Question: ref the image below, when I click the add button, I need to copy the text from the first text field "Rule Prefix" and then using the clipboard, I then need to insert the copied text into the other 'textarea' "EditedEvent" at the current cursor position.
Code below I believe is almost there but I can't seem to convert the the copied text into a format that allows it to be inserted into the other text area.
Once this is achieved then the next task is to do the reverse using the remove button and remove the copied text from the 'textarea' "Edited Event".
Note the 'textarea' "Edited Event" will be configured as read only so users cant edit it directly.

'''
// Function Rule Prefix Add Button
function rulePrefixAdd() {
/* Get the text field */
var copyText = document.getElementById("rulePrefixInput");
/* If text field is empty, show alert */
if (copyText.value.length == 0) {
/* Popup Window Alert the copied text */
alert("Text input is empty!");
return;
}
/* Select the text field */
copyText.select();
copyText.setSelectionRange(0, 99999); /*For mobile devices*/
/* Copy the text inside the text field */
var textString = document.execCommand("copy");
//alert('textString'); // Alert box contains the correct string
// NOT WORKING - PLEASE HELP
typeInTextarea($(editedEventTextArea), textString);
// This works but I dont want a hardcoded string, need to insert the text from clipboard.
//typeInTextarea($(editedEventTextArea), " << LOOK WHAT I DID! >> ")
}
function typeInTextarea(el, newText) {
var start = el.prop("selectionStart")
var end = el.prop("selectionEnd")
var text = el.val()
var before = text.substring(0, start)
var after = text.substring(end, text.length)
el.val(before + newText + after)
el[0].selectionStart = el[0].selectionEnd = start + newText.length
el.focus()
return false
}
'''
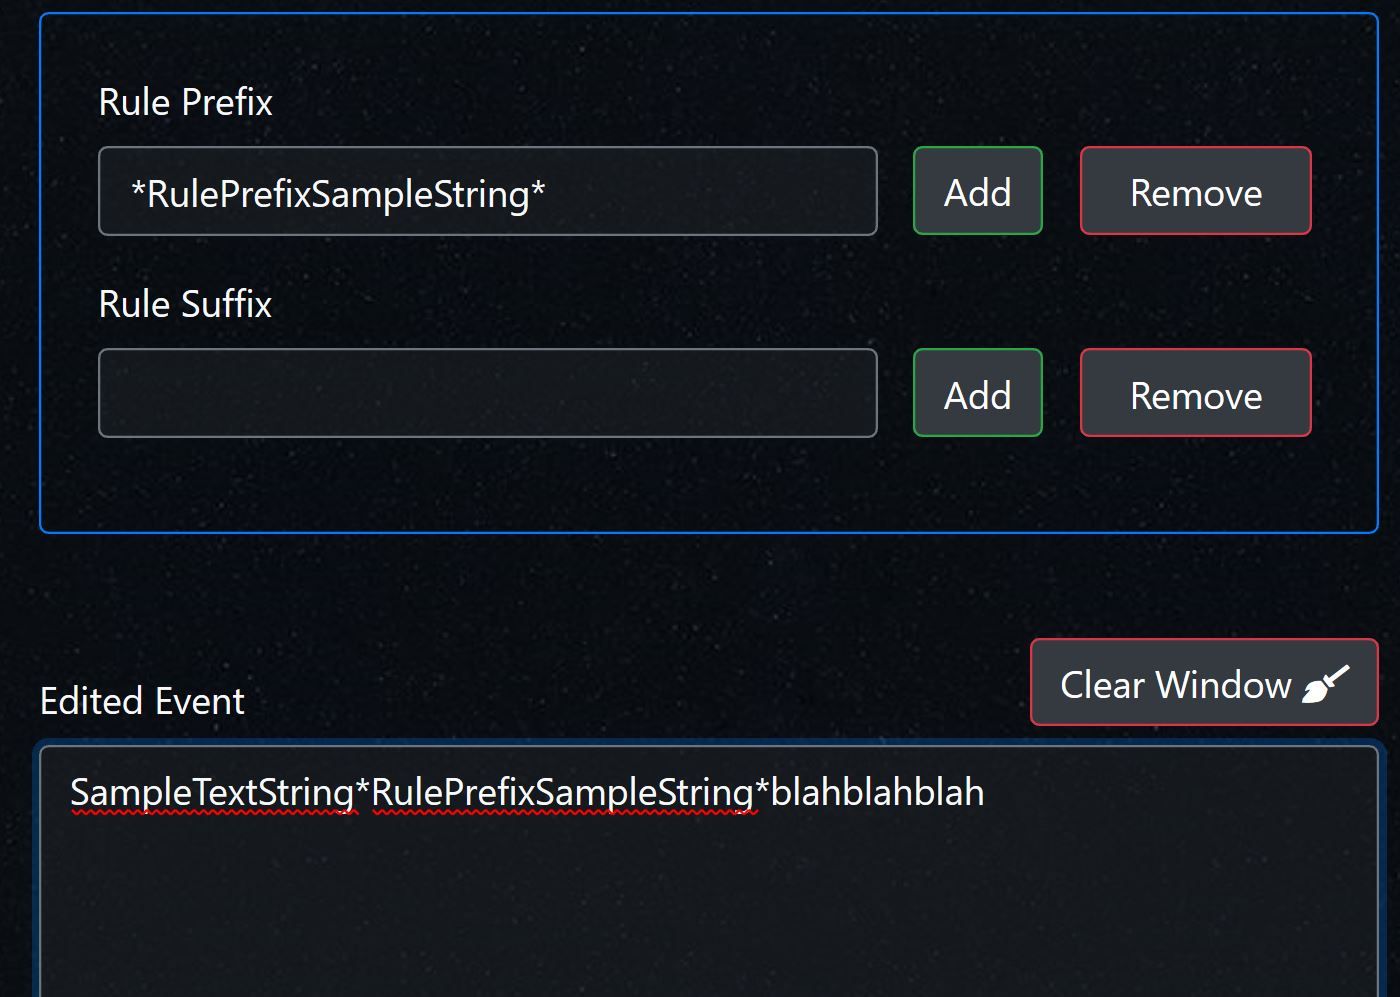
Answer: Just realized that the form-group attribute in the parent div class on the razor page was preventing the javascript function from inserting the text into the textarea. Ref comments above, i have removed the need to copy the text to the clipboard, updated function below seems to work OK.
'''
// Function Rule Prefix Add Button
function rulePrefixAdd() {
/* Get the text field */
var copyText = document.getElementById("rulePrefixInput");
/* If text field is empty, show alert */
if (copyText.value.length == 0) {
/* Popup Window Alert the copied text */
alert("Text input is empty!");
return;
}
typeInTextarea($(editedEventTextArea), copyText.value);
}
'''